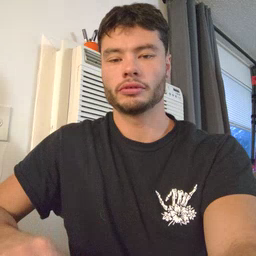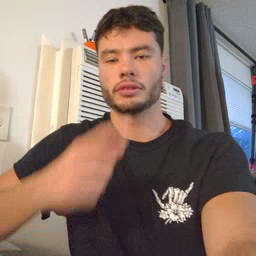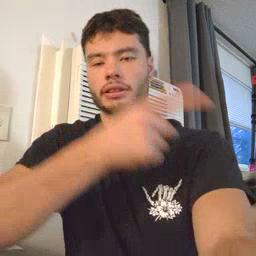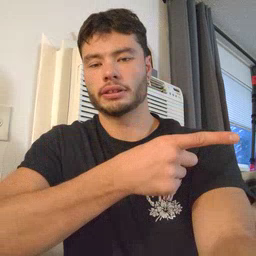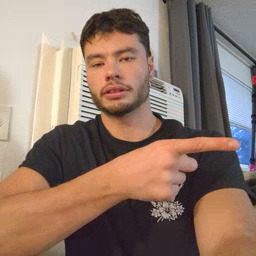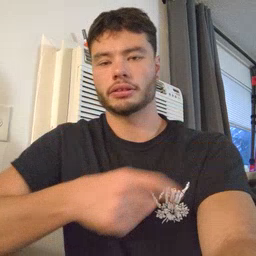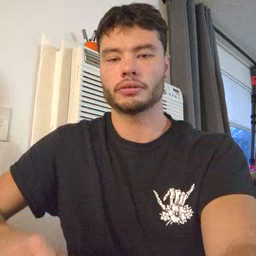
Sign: hesheit